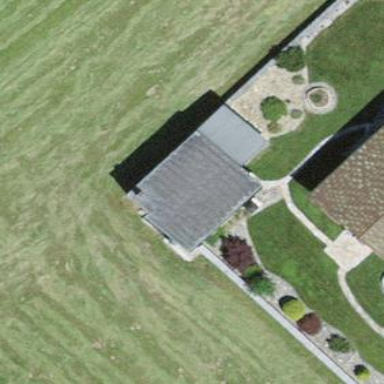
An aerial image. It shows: Shed.